Question: My code is
'''
digraph{
rankdir=LR;
ratio=auto
node[shape=rectangle];
i0[label=<
<TABLE border="0">
<TR>
<TD valign="top" rowspan="2">
I<sub>0</sub>:
</TD>
<TD align="left">
S'-.bexpr<BR ALIGN="LEFT"/>
</TD>
</TR>
<TR>
<TD align="left" bgcolor="#aaaaaa">
bexpr-.bexpr or bterm <BR ALIGN="LEFT"/>
bexpr-.bterm <BR ALIGN="LEFT"/>
bterm- .bterm and bfactor <BR ALIGN="LEFT"/>
bterm-.bfactor <BR ALIGN="LEFT"/>
bfactor-.not bfactor <BR ALIGN="LEFT"/>
bfactor-.(bexpr) <BR ALIGN="LEFT"/>
bfactor-.true <BR ALIGN="LEFT"/>
bfactor-.false <BR ALIGN="LEFT"/>
</TD>
</TR>
</TABLE>
>];
i1[label=<
<TABLE border="0">
<TR>
<TD valign="top">
I<sub>1</sub>:
</TD>
<TD align="left">
S'-bexpr. <BR ALIGN="LEFT"/>
bexpr-bexpr .or bterm <BR ALIGN="LEFT"/>
</TD>
</TR>
</TABLE>
>];
i2[label=<
<TABLE border="0">
<TR>
<TD valign="top" rowspan="1">
I<sub>2</sub>:
</TD>
<TD align="left">
bexpr-bterm. <BR ALIGN="LEFT"/>
bterm-bterm .and bfactor <BR ALIGN="LEFT"/>
</TD>
</TR>
</TABLE>
>];
i3[label=<
<TABLE border="0">
<TR>
<TD valign="top" rowspan="1">
I<sub>3</sub>:
</TD>
<TD align="left">
bterm-bfactor.<BR ALIGN="LEFT"/>
</TD>
</TR>
</TABLE>
>];
i4[label=<
<TABLE border="0">
<TR>
<TD valign="top" rowspan="2">
I<sub>4</sub>:
</TD>
<TD align="left">
bfactor-not .bfactor <BR ALIGN="LEFT"/>
</TD>
</TR>
<TR>
<TD align="left" bgcolor="#aaaaaa">
bfactor-.not bfactor <BR ALIGN="LEFT"/>
bfactor-.(bexpr) <BR ALIGN="LEFT"/>
bfactor-.true <BR ALIGN="LEFT"/>
bfactor-.false <BR ALIGN="LEFT"/>
</TD>
</TR>
</TABLE>
>];
i5[label=<
<TABLE border="0">
<TR>
<TD valign="top" rowspan="2">
I<sub>5</sub>:
</TD>
<TD align="left">
bfactor-(.bexpr) <BR ALIGN="LEFT"/>
</TD>
</TR>
<TR>
<TD align="left" bgcolor="#aaaaaa">
bexpr-.bexpr or bterm <BR ALIGN="LEFT"/>
bexpr-.bterm <BR ALIGN="LEFT"/>
bterm-.bterm and bfactor <BR ALIGN="LEFT"/>
bterm-.bfactor <BR ALIGN="LEFT"/>
bfactor-.not bfactor <BR ALIGN="LEFT"/>
bfactor-.(bexpr) <BR ALIGN="LEFT"/>
bfactor-.true <BR ALIGN="LEFT"/>
bfactor-.false <BR ALIGN="LEFT"/>
</TD>
</TR>
</TABLE>
>];
i6[label=<
<TABLE border="0">
<TR>
<TD valign="top" rowspan="1">
I<sub>6</sub>:
</TD>
<TD align="left">
bfactor-true.<BR ALIGN="LEFT"/>
</TD>
</TR>
</TABLE>
>];
i7[label=<
<TABLE border="0">
<TR>
<TD valign="top" rowspan="1">
I<sub>7</sub>:
</TD>
<TD align="left">
bfactor-false. <BR ALIGN="LEFT"/>
</TD>
</TR>
</TABLE>
>];
i8[label=<
<TABLE border="0">
<TR>
<TD valign="top" rowspan="2">
I<sub>8</sub>:
</TD>
<TD align="left">
bexpr-bexpr or .bterm <BR ALIGN="LEFT"/>
</TD>
</TR>
<TR>
<TD align="left" bgcolor="#aaaaaa">
bterm- .bterm and bfactor <BR ALIGN="LEFT"/>
bterm-.bfactor <BR ALIGN="LEFT"/>
bfactor-.not bfactor <BR ALIGN="LEFT"/>
bfactor-.(bexpr) <BR ALIGN="LEFT"/>
bfactor-.true <BR ALIGN="LEFT"/>
bfactor-.false <BR ALIGN="LEFT"/>
</TD>
</TR>
</TABLE>
>];
i9[label=<
<TABLE border="0">
<TR>
<TD valign="top" rowspan="2">
I<sub>9</sub>:
</TD>
<TD align="left">
bterm- bterm and .bfactor <BR ALIGN="LEFT"/>
</TD>
</TR>
<TR>
<TD align="left" bgcolor="#aaaaaa">
bfactor-.not bfactor <BR ALIGN="LEFT"/>
bfactor-.(bexpr) <BR ALIGN="LEFT"/>
bfactor-.true <BR ALIGN="LEFT"/>
bfactor-.false <BR ALIGN="LEFT"/>
</TD>
</TR>
</TABLE>
>];
i10[label=<
<TABLE border="0">
<TR>
<TD valign="top" rowspan="1">
I<sub>10</sub>:
</TD>
<TD align="left">
bfactor-not bfactor. <BR ALIGN="LEFT"/>
</TD>
</TR>
</TABLE>
>];
i11[label=<
<TABLE border="0">
<TR>
<TD valign="top" rowspan="1">
I<sub>11</sub>:
</TD>
<TD align="left">
bfactor-(bexpr.) <BR ALIGN="LEFT"/>
bexpr-bexpr .or bterm <BR ALIGN="LEFT"/>
</TD>
</TR>
</TABLE>
>];
i12[label=<
<TABLE border="0">
<TR>
<TD valign="top" rowspan="1">
I<sub>12</sub>:
</TD>
<TD align="left">
bexpr-bexpr or bterm. <BR ALIGN="LEFT"/>
bterm- bterm .and bfactor <BR ALIGN="LEFT"/>
</TD>
</TR>
</TABLE>
>];
i13[label=<
<TABLE border="0">
<TR>
<TD valign="top" rowspan="1">
I<sub>13</sub>:
</TD>
<TD align="left">
bterm- bterm and bfactor. <BR ALIGN="LEFT"/>
</TD>
</TR>
</TABLE>
>];
i14[label=<
<TABLE border="0">
<TR>
<TD valign="top" rowspan="1">
I<sub>14</sub>:
</TD>
<TD align="left">
bfactor-(bexpr). <BR ALIGN="LEFT"/>
</TD>
</TR>
</TABLE>
>];
node[width=0.15,shape=none,fixedsize=false];
i2_1[label=<I<sub>2</sub>>];
i3_1[label=<I<sub>3</sub>>];
i3_2[label=<I<sub>3</sub>>];
i4_2[label=<I<sub>4</sub>>];
i4_3[label=<I<sub>4</sub>>];
i4_3[label=<I<sub>4</sub>>];
i5_1[label=<I<sub>5</sub>>];
i5_3[label=<I<sub>5</sub>>];
i5_4[label=<I<sub>5</sub>>];
i6_1[label=<I<sub>6</sub>>];
i6_2[label=<I<sub>6</sub>>];
i6_3[label=<I<sub>6</sub>>];
i6_4[label=<I<sub>6</sub>>];
i7_1[label=<I<sub>7</sub>>];
i7_2[label=<I<sub>7</sub>>];
i7_3[label=<I<sub>7</sub>>];
i7_4[label=<I<sub>7</sub>>];
i8_1[label=<I<sub>8</sub>>];
i9_1[label=<I<sub>9</sub>>];
i0 -> i1 [label ="bexpr"];
i0 -> i2 [label = "bterm"];
i0 -> i3 [label = "bfactor"];
i0 -> i4 [label = "not"];
i0 -> i5 [label = "("];
i0 -> i6 [label = "true"];
i0 -> i7 [label = "false"];
i1 -> i8 [label = "or"];
i2 -> i9 [label = "and"];
i4 -> i10 [label = "bfactor"];
i4 -> i4 [label = "not",weight=1];
i4 -> i5_1 [label = "("];
i4 -> i6_1 [label = "true"];
i4 -> i7_1 [label = "false"];
i5 -> i11 [label = "bexpr"];
i5 -> i2_1 [label ="bterm"];
i5 -> i3_1 [label = "bfactor"];
i5 -> i4_2 [label = "not"];
i5:sw -> i5:_ [label = "("];
i5 -> i6_2 [label = "true"];
i5 -> i7_2 [label = "false"];
i8 -> i12 [label = "bterm"];
i8 -> i3_2 [label = "bfactor"];
i8 -> i4_3 [label = "not"];
i8 -> i5_3 [label = "("];
i8 -> i6_3 [label = "true"];
i8 -> i7_3 [label = "false"];
i9 -> i13 [label = "bfactor"];
i9 -> i4_4 [label = "not"];
i9 -> i5_4 [label = "("];
i9 -> i6_4 [label = "true"];
i9 -> i7_4 [label = "false"];
i11 -> i14 [label = ")"];
i11 -> i8_1 [label = "or"];
i12 -> i9_1[label = "and"];
{rank = same;i0,i5};
}
'''
And it generates this:

First, I want the I0, I1, I8, I12 to align horizontally. Does it have to use subgraph to wrap up some nodes? If it does, how? I have tried wrap I0, I1 nodes and the edge from I0 to I1 with a subgraph for a test. But that didn't make much change.
Secondly, can the self-loop in I5 look more elegant like the self-loop in I4 but not at the top of the node. I only find portpos option. If the node is a circle, the portpos option is enough. But it looks strange with rectangle.
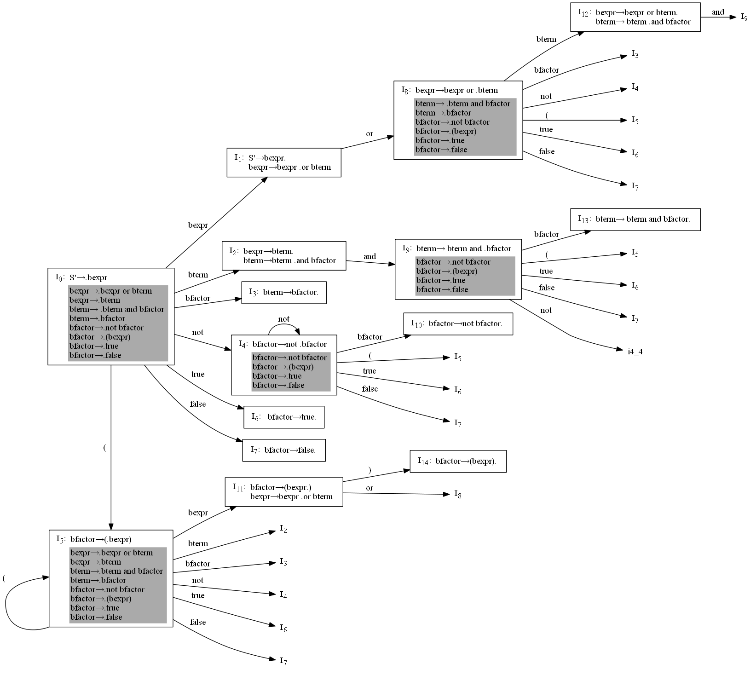
Answer: Since no one answered, I asked the same question in the graphviz mailinglist and get the answer.
For the first question, add weight=100 to the edges. Here is what weight means from the manual:
> Weight of edge. In dot, the heavier the weight, the shorter, straighter and more vertical the edge is.
For the second question, there is not perfect solution. An alteritive is leaving the control of edge to dot, but changing the position of label by option labelangle and labeldistance
> i5 -> i5 [labelangle=20 labeldistance=2.5 taillabel = "("];
Thanks, Emden R. Gansner!